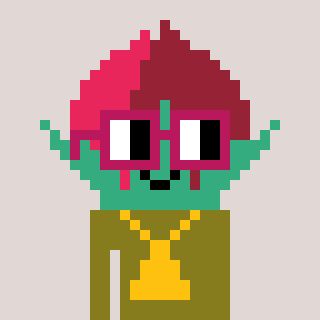
a pixel art character with square dark red glasses, a rosebud-shaped head and a gunk-colored body on a warm background